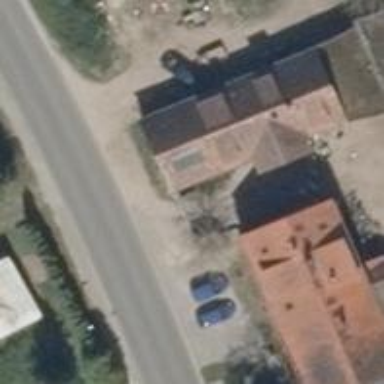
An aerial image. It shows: Farm shop selling herbs and vegetables.